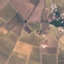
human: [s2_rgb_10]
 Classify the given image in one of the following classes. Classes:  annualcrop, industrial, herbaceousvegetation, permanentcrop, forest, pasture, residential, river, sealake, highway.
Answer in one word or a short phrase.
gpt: PermanentCrop